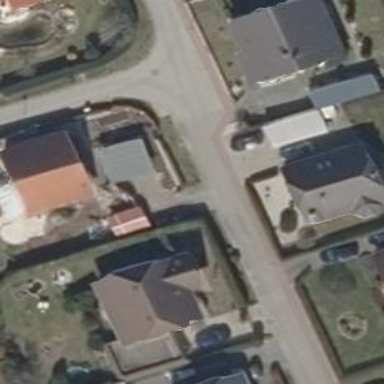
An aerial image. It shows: Living street.